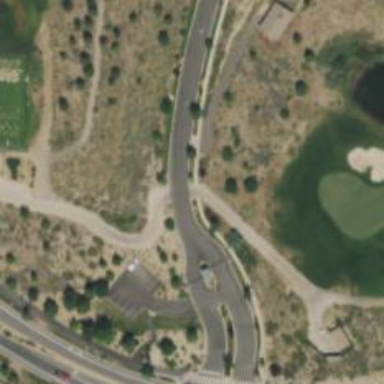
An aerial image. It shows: Golf cartpath that is also road path.